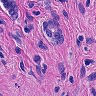
Metastatic tissue present: yes